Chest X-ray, PA view. Patient: 59 years old, sex M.
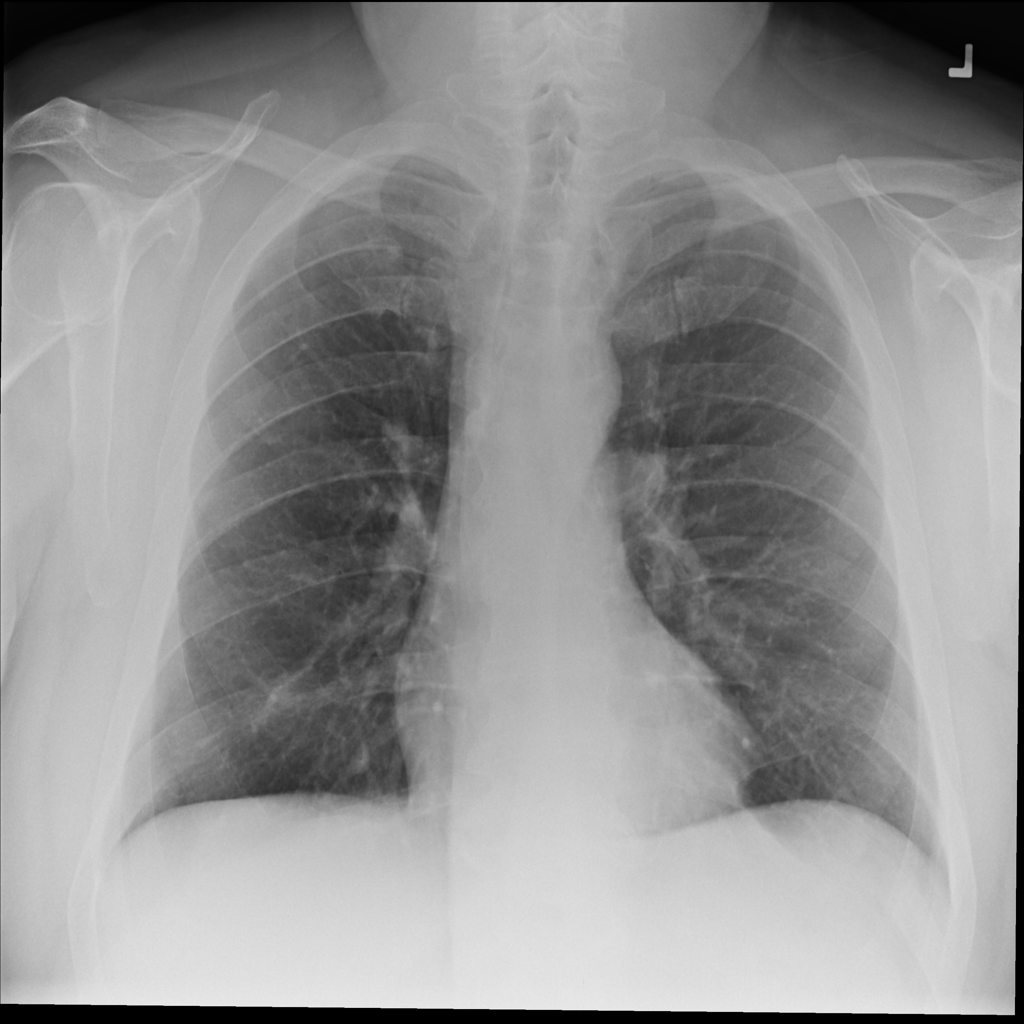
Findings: No Finding